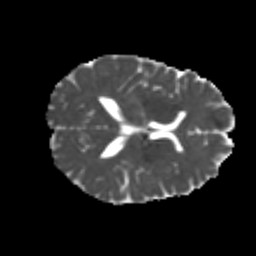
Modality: MD
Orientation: axial
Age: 20
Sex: female
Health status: healthy
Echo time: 0.074 s